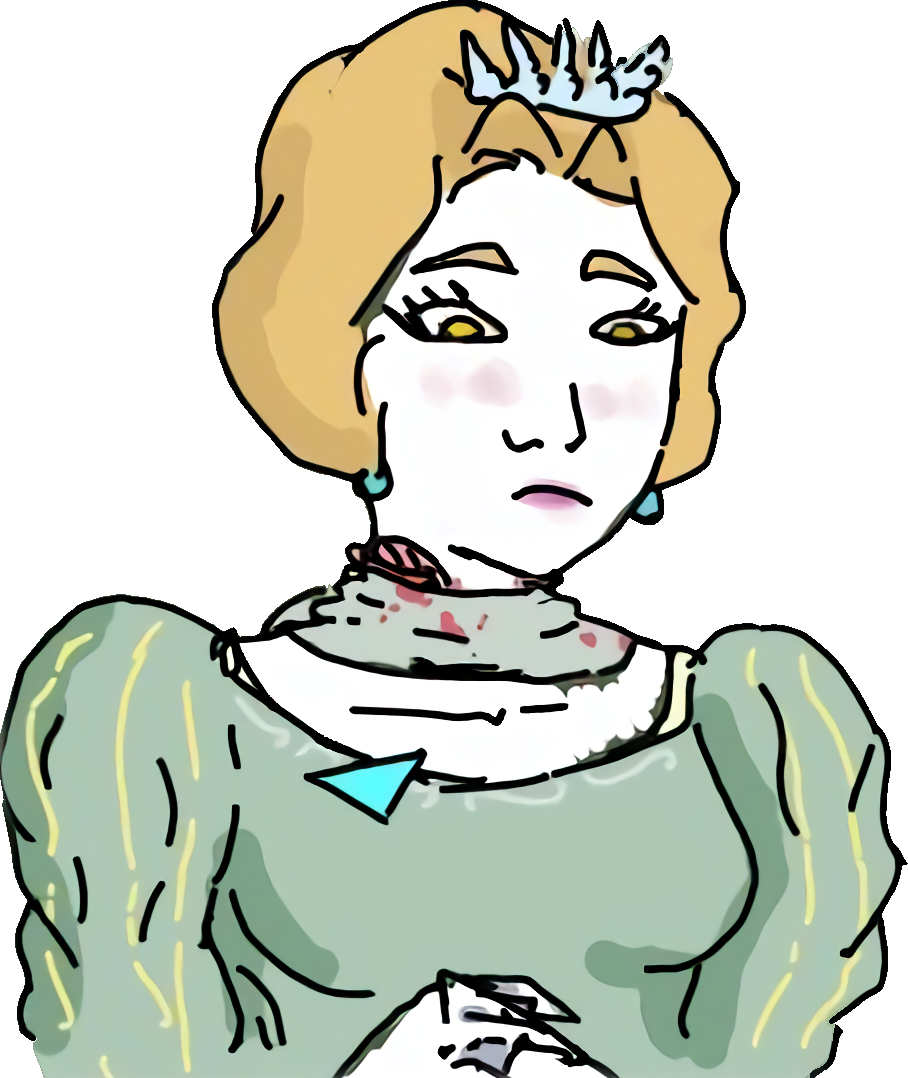
Label: 5_Doomer_Girl